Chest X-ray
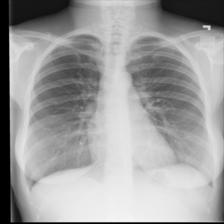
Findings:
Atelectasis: negative
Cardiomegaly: negative
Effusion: negative
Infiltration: negative
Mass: negative
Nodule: negative
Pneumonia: negative
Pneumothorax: negative
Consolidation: negative
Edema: negative
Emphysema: negative
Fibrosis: negative
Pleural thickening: negative
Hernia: negative